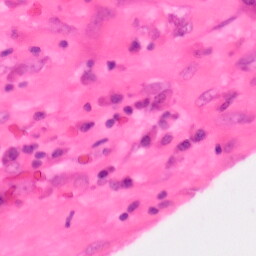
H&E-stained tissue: Colon